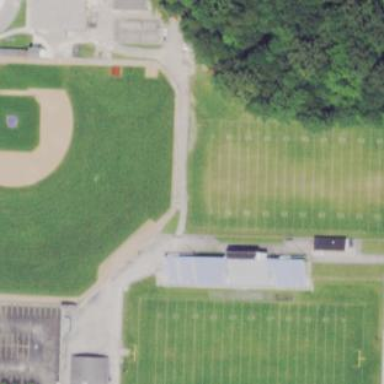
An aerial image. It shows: American football pitch for leisure and sport activities.